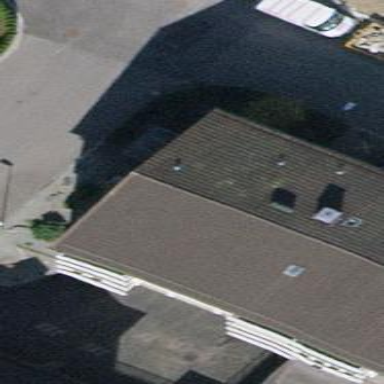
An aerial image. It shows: Gabled roof apartments building.